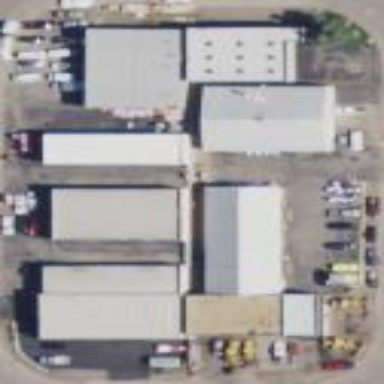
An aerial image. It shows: Industrial area.